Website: ulta-beauty
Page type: delivery-shipping
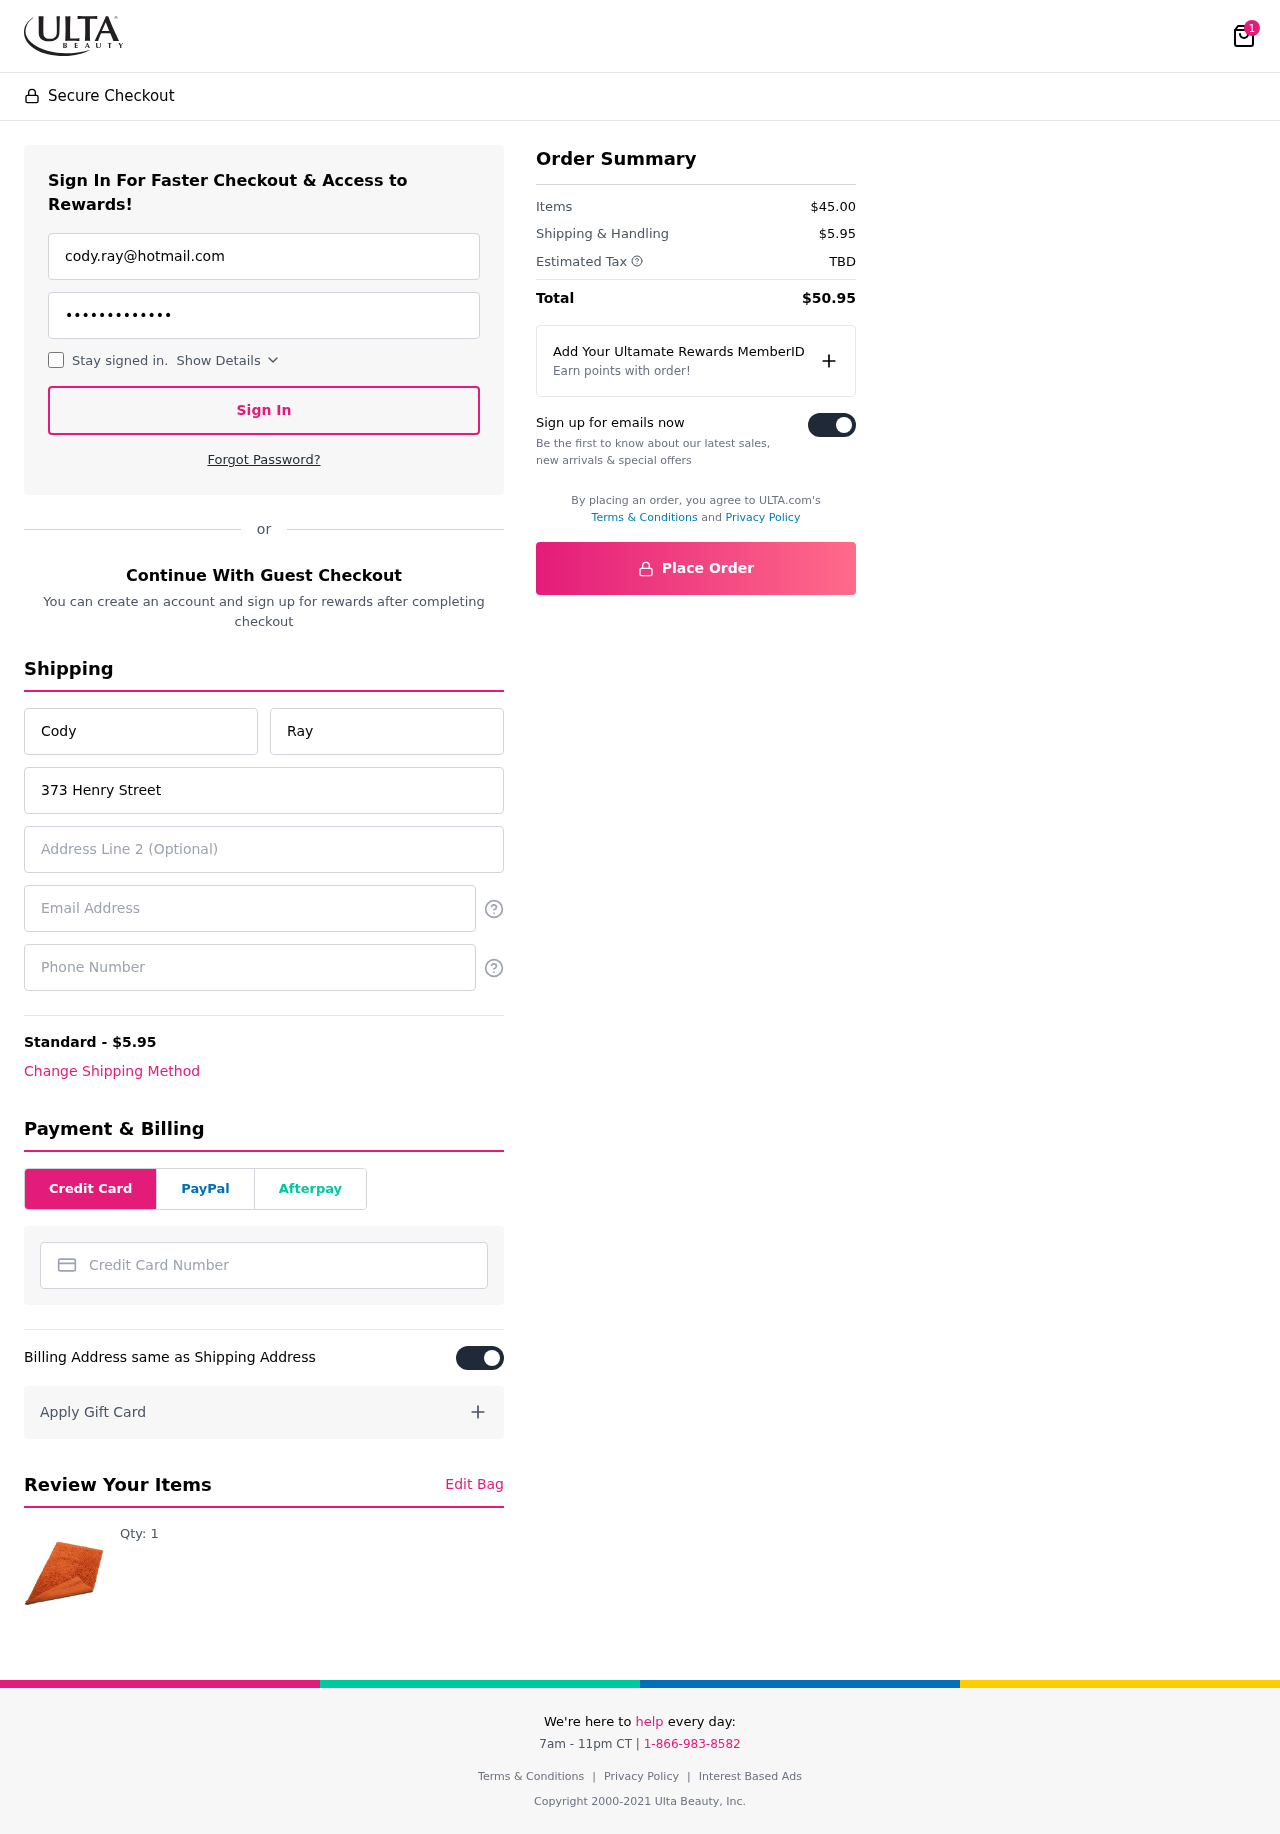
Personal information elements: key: PII_CARD_NUMBER
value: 2283 1173 5560 6241
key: PII_EMAIL
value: cody.ray@hotmail.com
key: PII_EMAIL2
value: cody.ray@hotmail.com
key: PII_FIRSTNAME
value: Cody
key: PII_LASTNAME
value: Ray
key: PII_PHONE
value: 7295509528
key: PII_STREET
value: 373 Henry Street Suite 945
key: PII_STREET2
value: Apt. 119
Product elements: key: PRODUCT1_QUANTITY
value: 1
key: PRODUCT1
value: Qty: 1
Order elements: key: ORDER_NUM_ITEMS
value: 1
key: ORDER_SHIPPING_COST
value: $5.95
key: ORDER_SUBTOTAL
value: $45.00
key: ORDER_TAX
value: TBD
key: ORDER_TOTAL
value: $50.95